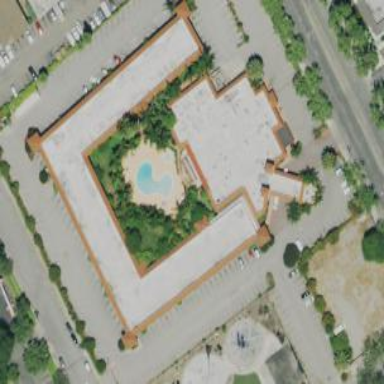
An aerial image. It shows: Hotel building.